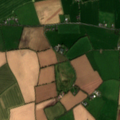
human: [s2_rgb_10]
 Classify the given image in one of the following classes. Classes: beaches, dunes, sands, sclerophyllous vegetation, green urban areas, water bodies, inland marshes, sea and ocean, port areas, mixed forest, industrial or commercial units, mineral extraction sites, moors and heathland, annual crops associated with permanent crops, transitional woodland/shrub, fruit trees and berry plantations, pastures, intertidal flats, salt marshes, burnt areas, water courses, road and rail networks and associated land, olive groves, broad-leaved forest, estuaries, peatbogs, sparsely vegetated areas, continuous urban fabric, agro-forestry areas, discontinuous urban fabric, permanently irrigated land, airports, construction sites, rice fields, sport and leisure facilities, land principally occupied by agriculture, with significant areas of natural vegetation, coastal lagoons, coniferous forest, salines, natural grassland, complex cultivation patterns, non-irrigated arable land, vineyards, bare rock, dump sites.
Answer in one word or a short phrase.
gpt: non-irrigated arable land, pastures